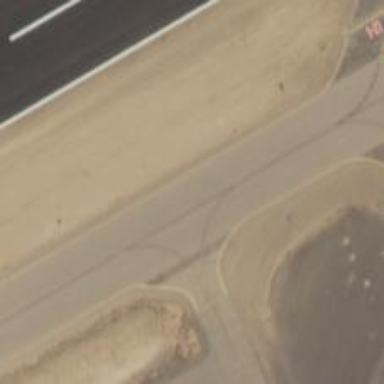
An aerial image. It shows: View of taxiway at the airport.